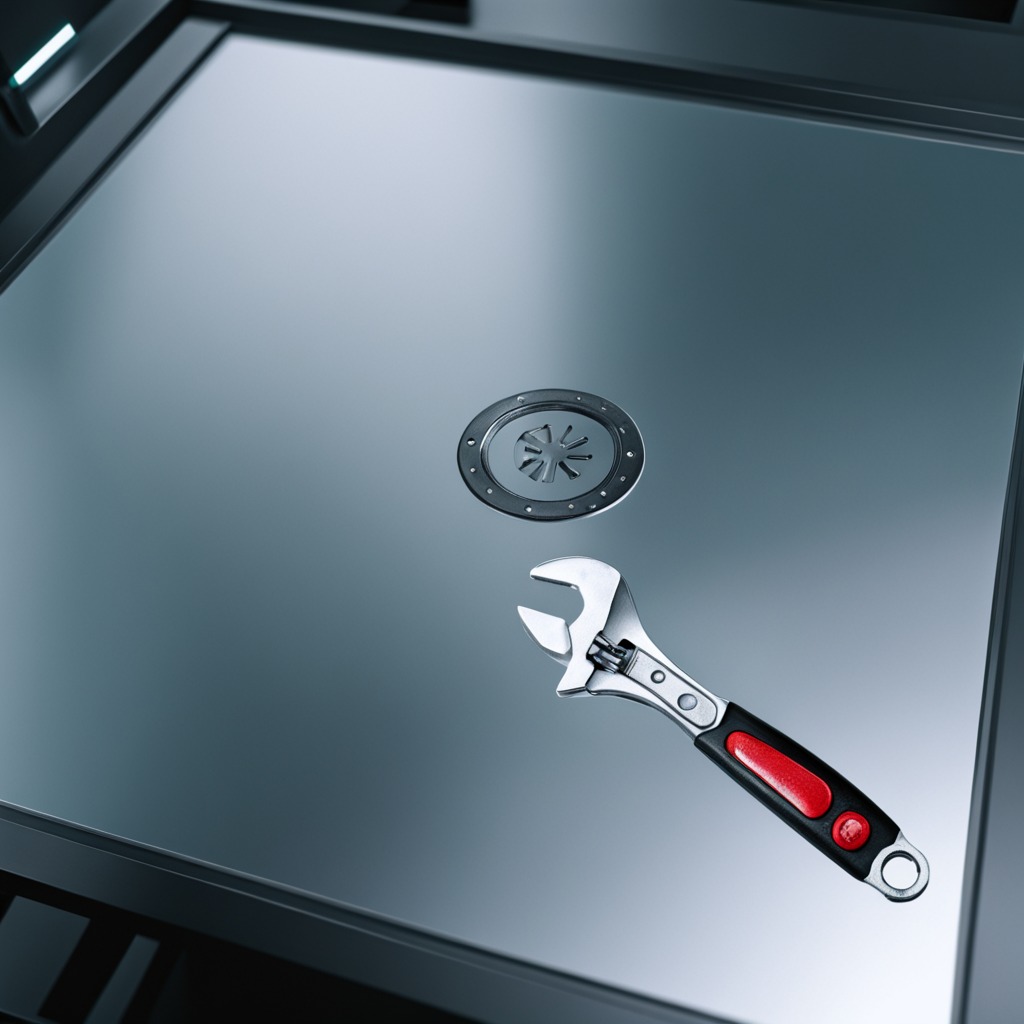
A wrench is lying on the metal table.